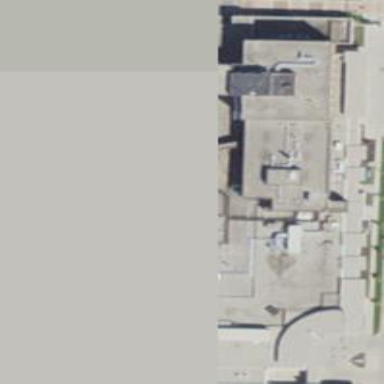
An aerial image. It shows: Hospital building with flat roof.